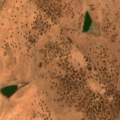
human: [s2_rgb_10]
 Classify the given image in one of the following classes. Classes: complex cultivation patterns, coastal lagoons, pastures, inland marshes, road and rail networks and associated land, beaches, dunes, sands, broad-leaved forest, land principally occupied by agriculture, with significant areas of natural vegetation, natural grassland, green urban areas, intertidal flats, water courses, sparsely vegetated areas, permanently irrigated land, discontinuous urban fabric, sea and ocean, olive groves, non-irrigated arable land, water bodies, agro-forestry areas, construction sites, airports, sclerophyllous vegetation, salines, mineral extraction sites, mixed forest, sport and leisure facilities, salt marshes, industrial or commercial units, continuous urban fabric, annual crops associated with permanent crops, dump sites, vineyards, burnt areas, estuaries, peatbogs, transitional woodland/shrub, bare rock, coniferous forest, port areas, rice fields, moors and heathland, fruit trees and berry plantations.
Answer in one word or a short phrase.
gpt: pastures, agro-forestry areas